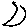
Label: moon